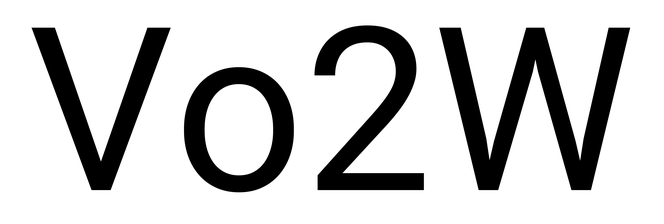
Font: Roboto_Regular